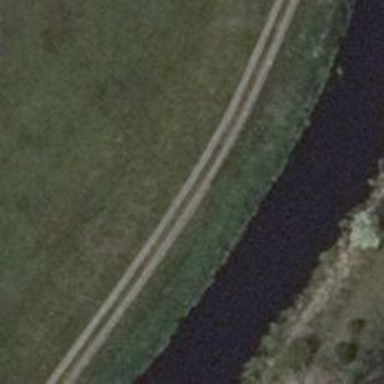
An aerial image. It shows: Track road with concrete surface and grade 1 track type.